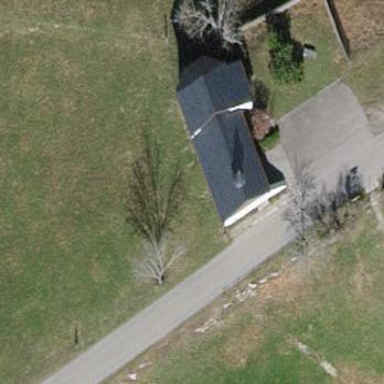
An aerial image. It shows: Chapel that serves as place of worship.